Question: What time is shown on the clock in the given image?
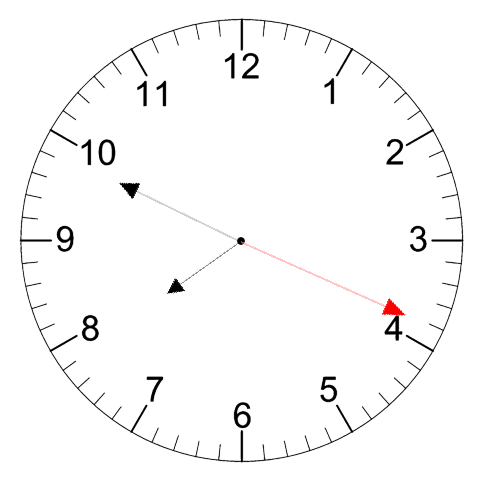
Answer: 07:49:19